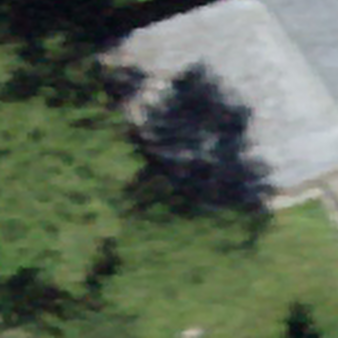
Label: other